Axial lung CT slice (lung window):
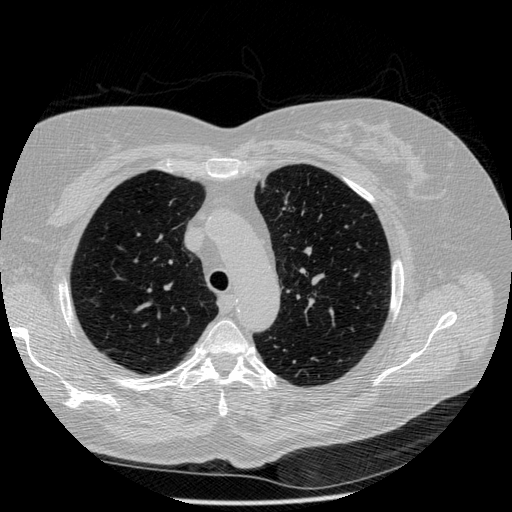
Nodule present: no